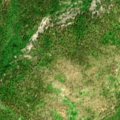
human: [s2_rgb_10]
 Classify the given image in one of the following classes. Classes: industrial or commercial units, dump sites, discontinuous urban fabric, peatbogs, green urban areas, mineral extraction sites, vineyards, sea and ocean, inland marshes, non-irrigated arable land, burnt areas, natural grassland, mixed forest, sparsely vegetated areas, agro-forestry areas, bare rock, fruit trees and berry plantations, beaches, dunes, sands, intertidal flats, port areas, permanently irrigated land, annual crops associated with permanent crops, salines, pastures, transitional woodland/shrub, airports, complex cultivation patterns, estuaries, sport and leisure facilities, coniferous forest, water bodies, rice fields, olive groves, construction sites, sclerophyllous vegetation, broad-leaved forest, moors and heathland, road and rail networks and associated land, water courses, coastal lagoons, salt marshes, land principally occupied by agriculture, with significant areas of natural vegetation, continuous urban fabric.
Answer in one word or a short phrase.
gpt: coniferous forest, moors and heathland